Question:
The problem is initially I load the page with gridview having 1 row with each columns having a textbox. When I need to retrieve, I need the gridview to have the no of rows present same like DB such that it worked. But the gridview is not loaded with the datas...
The code I worked on....
'''
int rowIndex = 0;
ViewState["CurrentTable"] = dt.Tables[1];
LoadGridViewfromDB();
DataTable dtCurrentTable = (DataTable)ViewState["CurrentTable"];
if (dtCurrentTable.Rows.Count > 0)
{
for (int i = 1; i <= dtCurrentTable.Rows.Count; i++)
{
System.Web.UI.WebControls.TextBox combobox = (System.Web.UI.WebControls.TextBox)gvmonoprixmasters.Rows[rowIndex].Cells[0].FindControl("combo");
System.Web.UI.WebControls.TextBox sizes = (System.Web.UI.WebControls.TextBox)gvmonoprixmasters.Rows[rowIndex].Cells[1].FindControl("sizes");
System.Web.UI.WebControls.TextBox barcodenumber = (System.Web.UI.WebControls.TextBox)gvmonoprixmasters.Rows[rowIndex].Cells[2].FindControl("barcodeno");
System.Web.UI.WebControls.TextBox ratio = (System.Web.UI.WebControls.TextBox)gvmonoprixmasters.Rows[rowIndex].Cells[3].FindControl("ratio");
System.Web.UI.WebControls.TextBox qty = (System.Web.UI.WebControls.TextBox)gvmonoprixmasters.Rows[rowIndex].Cells[4].FindControl("qty");
combobox.Text = dt.Tables[1].Rows[i - 1]["Combo1"].ToString();
sizes.Text = dt.Tables[1].Rows[i - 1]["Sizes"].ToString();
barcodenumber.Text = dt.Tables[1].Rows[i - 1]["Barcode_Number"].ToString();
ratio.Text = dt.Tables[1].Rows[i - 1]["Ratio"].ToString();
qty.Text = dt.Tables[1].Rows[i - 1]["Quantity"].ToString();
rowIndex++;
}
gvmonoprixmasters.DataSource = dtCurrentTable;
gvmonoprixmasters.DataBind();
}
}
protected void LoadGridViewfromDB()
{
try
{
DataTable dtCurrentTable =(DataTable)ViewState["CurrentTable"];
if (ViewState["CurrentTable"] != null)
{
DataTable dt = new DataTable();
DataRow dr = null;
dt.Columns.Add(new DataColumn("Col1", typeof(string)));
dt.Columns.Add(new DataColumn("Col2", typeof(string)));
dt.Columns.Add(new DataColumn("Col3", typeof(string)));
dt.Columns.Add(new DataColumn("Col4", typeof(string)));
dt.Columns.Add(new DataColumn("Col5", typeof(string)));
for (int i = 1; i <= dtCurrentTable.Rows.Count; i++)
{
dr = dt.NewRow();
dr["Col1"] = dtCurrentTable.Rows[i - 1]["Combo1"].ToString();
dr["Col2"] = dtCurrentTable.Rows[i - 1]["Sizes"].ToString();
dr["Col3"] = dtCurrentTable.Rows[i - 1]["Barcode_Number"].ToString();
dr["Col4"] = dtCurrentTable.Rows[i - 1]["Ratio"].ToString();
dr["Col5"] = dtCurrentTable.Rows[i - 1]["Quantity"].ToString();
dt.Rows.Add(dr);
}
ViewState["CurrentTable"] = dt;
gvmonoprixmasters.DataSource = dt;
gvmonoprixmasters.DataBind();
}
else
{
Response.Write("ViewState is null");
}
}
catch (Exception ee) { }
}
'''
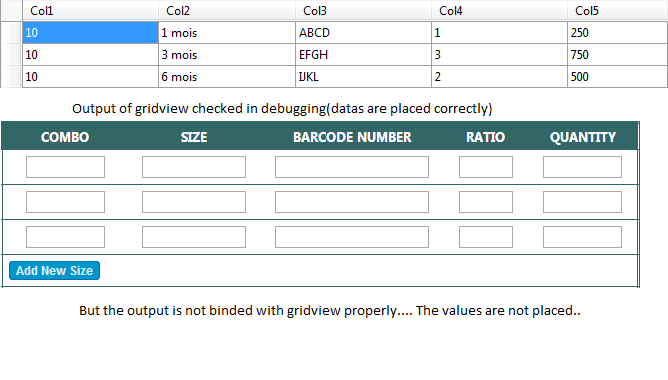
Answer: In Aspx page
'''
<asp:GridView ID="GridView1" runat="server">
<Columns>
<asp:TemplateField HeaderText="COl1">
<ItemTemplate>
<asp:TextBox ID="TextBox1" runat="server" Text='<%# Eval("col1") %>'></asp:TextBox>
</ItemTemplate>
</asp:TemplateField>
<asp:TemplateField HeaderText="Col2">
<ItemTemplate>
<asp:TextBox ID="TextBox1" runat="server" Text='<%# Eval("col2") %>'></asp:TextBox>
</ItemTemplate>
</asp:TemplateField>
<asp:TemplateField HeaderText="Col3">
<ItemTemplate>
<asp:TextBox ID="TextBox1" runat="server" Text='<%# Eval("col3") %>'></asp:TextBox>
</ItemTemplate>
</asp:TemplateField>
</Columns>
</asp:GridView>
'''
In aspx.cs page use
'''
GridView1.DataSource = dt.Tables[1];
GridView1.DataBind();
'''